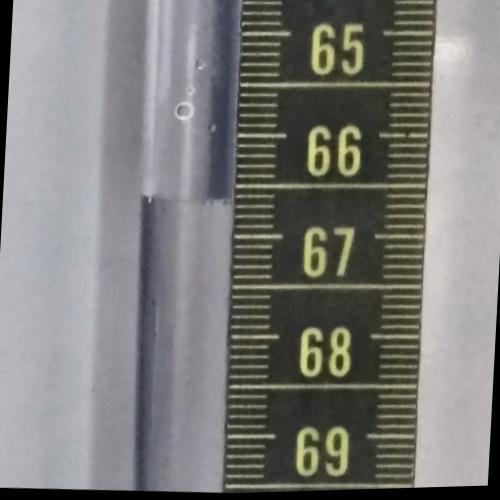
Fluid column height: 66.6 cm